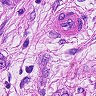
Metastatic tissue present: yes